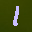
Label: 1